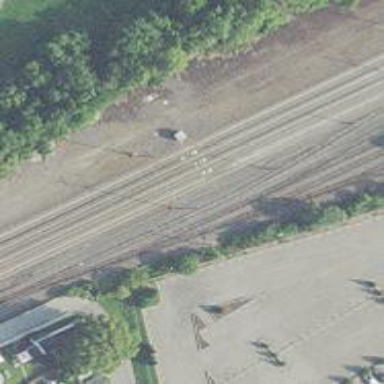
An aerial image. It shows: Railway siding for service.